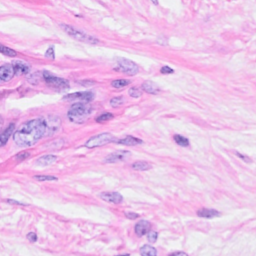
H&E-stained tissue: Breast